Question: I have 3 images.
I want to draw borders around them, show them joint one-after-another, as shown below.

Issue is when I draw border around them using layer-list. The image in center gets 2 borders in left and right side, because of the borders of adjustant side.
How should I modify the layer-list of the center image.
Thank You
Current code (used in all image's layer-list):
'''
<?xml version="1.0" encoding="utf-8"?>
<layer-list xmlns:android="http://schemas.android.com/apk/res/android" >
<item>
<shape android:shape="rectangle" >
<!-- border color -->
<stroke
android:width="0.5dp"
android:color="@color/application_orange" />
<!-- background -->
<solid android:color="@android:color/white" />
</shape>
</item>
<!-- top, bottom, left, right used for padding -->
<item
android:bottom="10dp"
android:drawable="@drawable/ic_disk"
android:left="10dp"
android:right="10dp"
android:top="10dp">
</item>
</layer-list>
'''
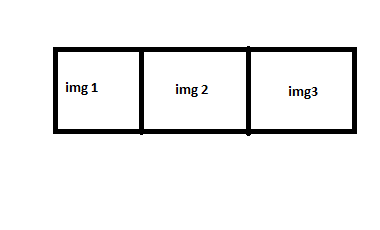
Answer: for center image drawable:
'''
<item>
<shape android:shape="rectangle" >
<solid android:color="@color/application_orange" />
</shape>
</item>
<item android:bottom="10dp" android:top="10dp">
<shape android:shape="rectangle" >
<solid android:color="@android:color/white" />
</shape>
</item>
<item
android:bottom="10dp"
android:drawable="@drawable/ic_disk"
android:left="10dp"
android:right="10dp"
android:top="10dp">
</item>
</layer-list>
'''